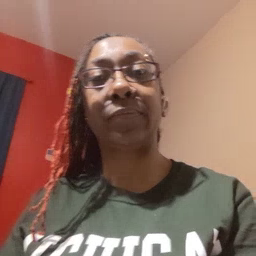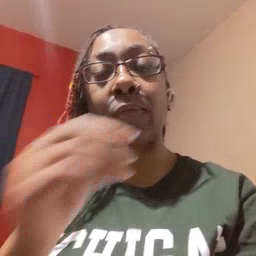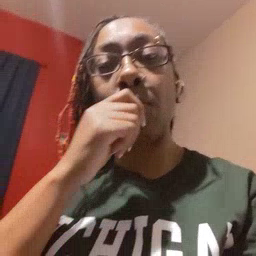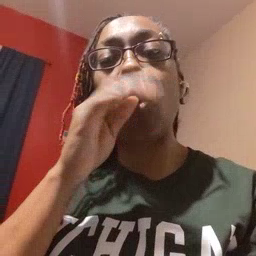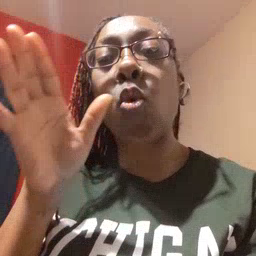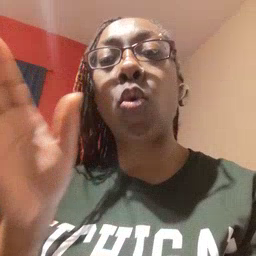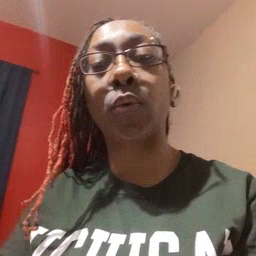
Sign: blow